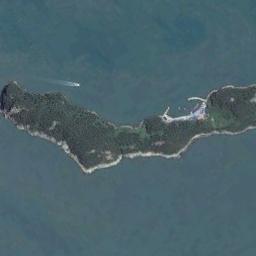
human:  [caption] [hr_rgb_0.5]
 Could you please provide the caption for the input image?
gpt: The long strip of green island divides the blue water into two parts  The island has lush green vegetation and white sand beaches .

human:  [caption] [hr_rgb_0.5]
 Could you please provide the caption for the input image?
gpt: There are many islands of different sizes .

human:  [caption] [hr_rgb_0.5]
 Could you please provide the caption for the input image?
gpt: There are many trees on the island .

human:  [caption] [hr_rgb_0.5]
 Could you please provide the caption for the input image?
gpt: The long strip island with dense vegetation is surrounded by light blue waters .

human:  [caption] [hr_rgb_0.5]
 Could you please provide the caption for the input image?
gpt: The long strip of green island is on a blue sea .